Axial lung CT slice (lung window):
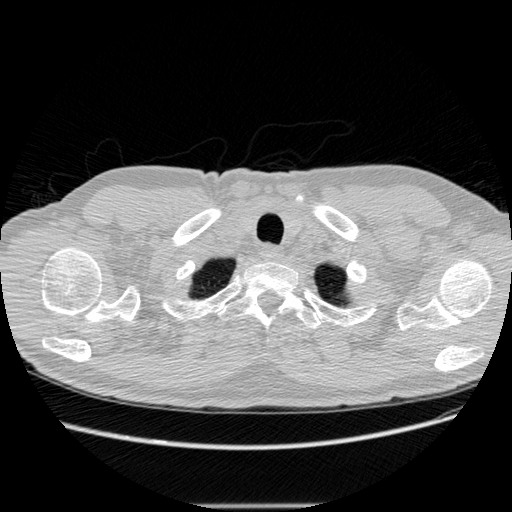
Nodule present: no